Question:
So, I have to find the maximum Sum of the continuous subset, I followed this algorithm in python.
'''
def SubSeq(list):
final_list = None
suming = 0
for start in range(len(list)):
for end in range(start+1, len(list)+1):
subseq = list[start:end]
summation= sum(list[start:end])
if summation > suming:
suming = summation
final_list = subseq
return final_list
print SubSeq([5, 15, -30, 10, -5, 40, 10])
'''
I wonder if it is a correct way in dynamic programming though the running time is 'O(n^2)'. Plus, is there a possible way to make it 'O(n)'
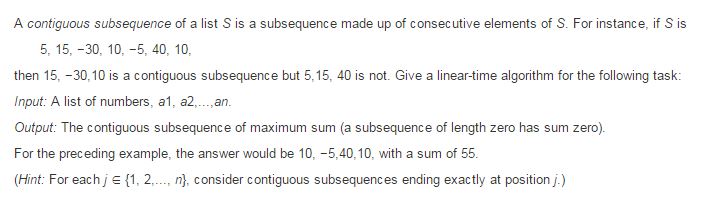
Answer: This is not Dynamic Programming, it is a brute force solution. The solution seems to be correct, but as you observer - it is inefficient.
An O(n) solution can be achieved by applying Dynamic Programming, denote 'D(i)' as the maximum sub contiguous subarray that ends in 'i', and must include 'i'.
'''
D(-1) = 0
D(i) = max{ arr[i], D(i-1)
'''
The idea is, you have two choices - get the previously "best" array that ends at 'i-1' and add element 'i' to it, or create a new one that starts with 'i'.
At the end, by applying the above in a DP solution, you get an array where each element indicates the maximum sub contiguous array ending with this index, all you have to do is choose the maximal value out of this array to get the value of the maximal sum, and go back on the array to get the actual subsequence.
---
'''
array = 5,15,-30,10,-5,40,10
'''
Applying the dynamic programming:
'''
D(-1) = 0
D(0) = 5
D(1) = 20
D(2) = -10
D(3) 10 //because max{-10+10,10} = 10
D(4) = 5
D(5) = 45
D(6) = 55
'''
And now you have the array:
'''
D = [5,20,-10,10,5,45,55]
'''
The maximal subsequence's value is 55, and is given by '[10,-5,40,10]' (following the above array, and going back on it)